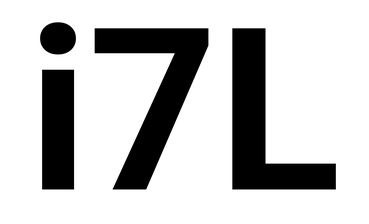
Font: Roboto_Bold